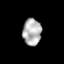
Tissue: prostate
Cell type: T cells
Senescence score: 0.3586
Nuclear area (px): 486
Mean DAPI intensity: 179.053